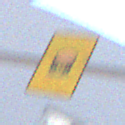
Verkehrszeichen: FahrzeugeMitWassergefaehrdenderLadungOhnePfeilsymbol
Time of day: MorningAfternoon
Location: Outdoor (Urban)
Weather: Clear
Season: NotSpecified
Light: Natural